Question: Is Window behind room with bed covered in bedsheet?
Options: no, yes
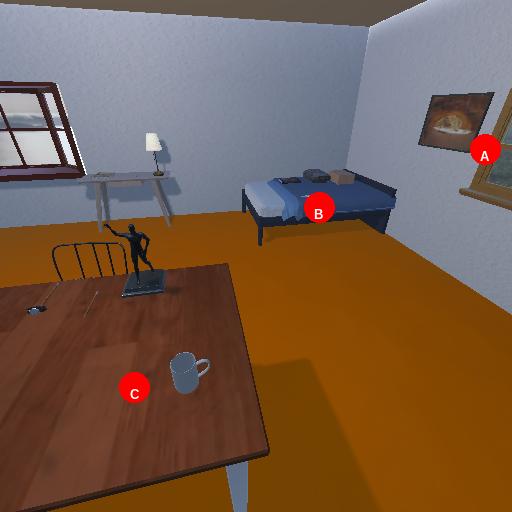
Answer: no